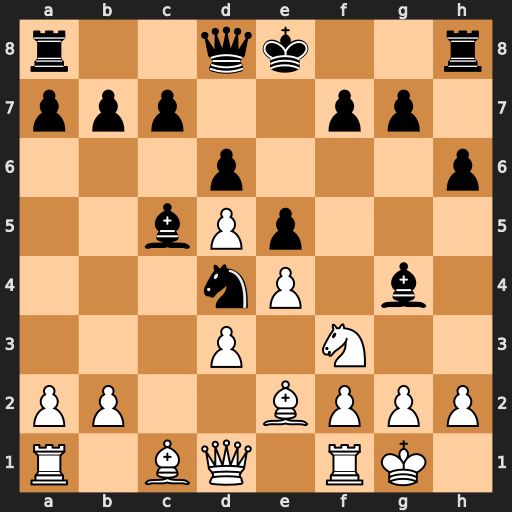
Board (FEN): r2qk2r/ppp2pp1/3p3p/2bPp3/3nP1b1/3P1N2/PP2BPPP/R1BQ1RK1
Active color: w
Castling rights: kq
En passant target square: -
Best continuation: Nxd4 Bxd4 Bxg4